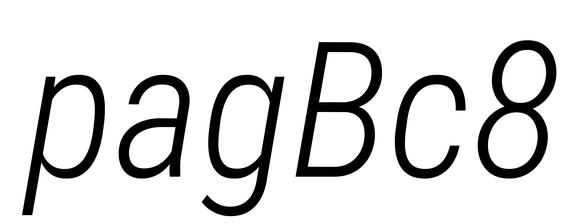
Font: Roboto-Italic_Condensed_Light_Italic